Question: I am using PHP PDO to retrieve objects to an iOS app via JSON.
There is a database table with event objects. It has three fields to store day, month and year. The owner of the database doesn't want to store dates in a date field, that means that I have to deal with it.
The app sends a URL with params,like this:
'''
http://..hidden domain./myfile.php?dia_inicio=16&dia_final=15&mes_inicio=11&mes_final=12&ano_inicio=2014&ano_final=2015
'''
That means that I am looking for events from 16Nov2014 to 15Dec2015.
This is my PHP code:
'''
$sql = 'SELECT * FROM tbagenda WHERE (dia_evento => :di AND mes_evento = :mi AND ano_evento = :ai) OR (dia_evento <= :df AND mes_evento = :mf AND ano_evento = :af) ';
// use prepared statements, even if not strictly required is good practice
$stmt = $dbh->prepare( $sql );
$stmt->bindParam(':di', $dia_inicio, PDO::PARAM_INT);
$stmt->bindParam(':df', $dia_final, PDO::PARAM_INT);
$stmt->bindParam(':mi', $mes_inicio, PDO::PARAM_INT);
$stmt->bindParam(':mf', $mes_final, PDO::PARAM_INT);
$stmt->bindParam(':ai', $ano_inicio, PDO::PARAM_INT);
$stmt->bindParam(':af', $ano_final, PDO::PARAM_INT);
// execute the query
$stmt->execute();
// fetch the results into an array
$result = $stmt->fetchAll( PDO::FETCH_ASSOC );
// convert to json
$json = json_encode( $result );
// echo the json string
echo $json
'''
How should I change my statement to make it work with dates like: 16Nov2014 to 28Nov2014 (same month), 16Nov2014 to 5Dec2014 (different month, same year) and 16Nov2014 to 02May2015(different year)?
ADDED LATER:
iOS log to show the URL send to the PHP file:
'''
recuperar_eventos_dia.php?dia_inicio=11&dia_final=26&mes_inicio=11&mes_final=11&ano_inicio=2014&ano_final=2014
'''
PHP part:
'''
$start = "$ano_inicio-$mes_inicio-$dia_inicio";
$end = "$ano_final-$mes_final-$dia_final";
// In the SQL, concatenate the columns to make a YYYY-MM-DD date string
// and cast it to a MySQL DATE type.
// That makes it possible to use BETWEEN
$sql = 'SELECT
*
FROM tbagenda
WHERE STR_TO_DATE(CONCAT_WS('-', ano_evento, mes_evento, dia_evento), "%Y-%m-%d")
BETWEEN :start AND :end';
// Bind and execute the statement with 2 parameters:
$stmt = $dbh->prepare( $sql );
$stmt->bindParam(':start', $start, PDO::PARAM_STR);
$stmt->bindParam(':end', $end, PDO::PARAM_STR);
$stmt->execute();
// fetch, etc...
$result = $stmt->fetchAll( PDO::FETCH_ASSOC );
// convert to json
$json = json_encode( $result );
// echo the json string
echo $json;
'''
And now a screenshot from the table tbagenda:

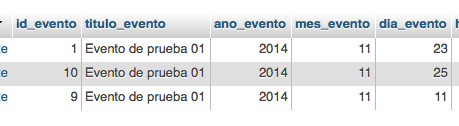
Answer: I'm sorry that you're stuck with this unfortunate table structure.
I would suggest concatenating the table's columns to form usable date strings, and cast them to a date value via MySQL's built in function <URL>. Do the same with your query string input values to make proper date comparisons with a 'BETWEEN' operator.
'''
// Begin by concatenating the input values into single date strings YYYY-MM-DD
$start = "$ano_inicio-$mes_inicio-$dia_inicio";
$end = "$ano_final-$mes_final-$dia_final";
// In the SQL, concatenate the columns to make a YYYY-MM-DD date string
// and cast it to a MySQL DATE type.
// That makes it possible to use BETWEEN
$sql = "SELECT *
FROM tbagenda
WHERE STR_TO_DATE(CONCAT_WS('-', ano_evento, mes_evento, dia_evento), '%Y-%m-%d')
BETWEEN :start AND :end";
// Bind and execute the statement with 2 parameters:
$stmt = $dbh->prepare( $sql );
$stmt->bindParam(':start', $start, PDO::PARAM_STR);
$stmt->bindParam(':end', $end, PDO::PARAM_STR);
$stmt->execute();
// fetch, etc...
$result = $stmt->fetchAll( PDO::FETCH_ASSOC );
'''
The string operations will affect performance of this query. It would be better, as you know, if the dates were stored as a proper 'DATE' so MySQL would not need to cast them for comparisons. They could also then be indexed.
Note also that I did not include validation of the date strings. You might consider checking them to be sure they make valid dates before executing the query.
'''
// strtotime() would return false for invalid date strings...
if (strtotime($start) && strtotime($end)) {
// The dates are valid, and so you can proceed with the query
$sql = 'SELECT.....';
}
'''